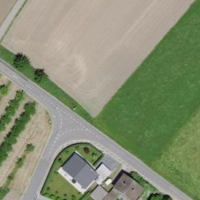
EUNIS habitat code: 24
Species observed at this site:
Geum rivale